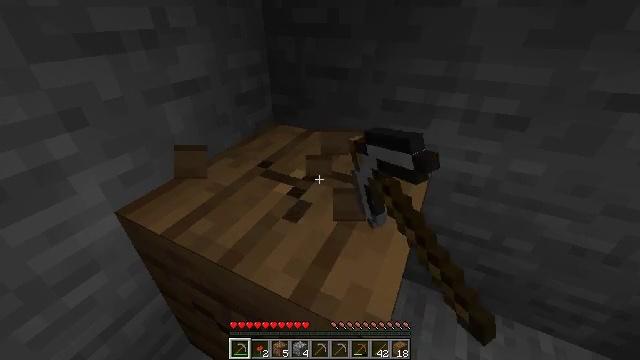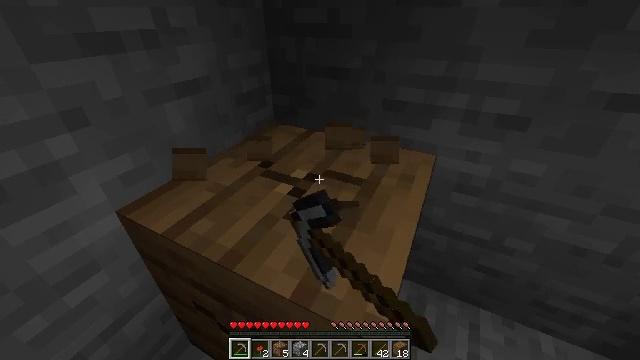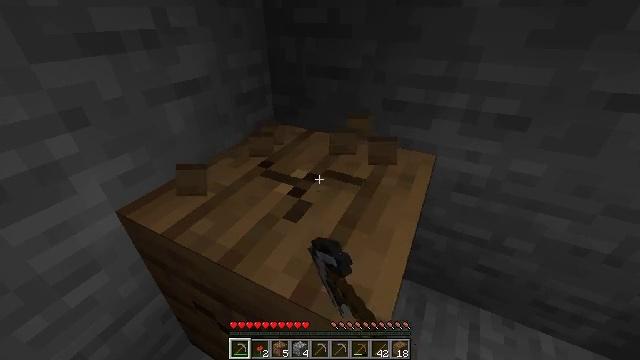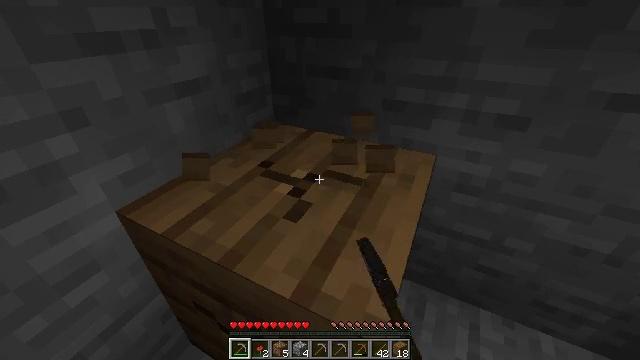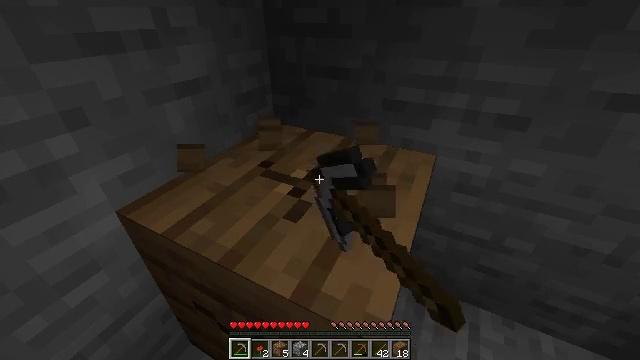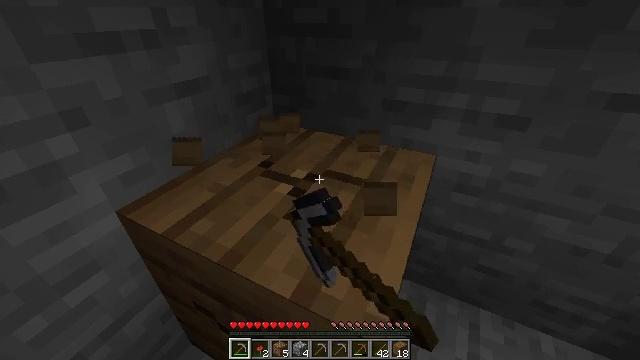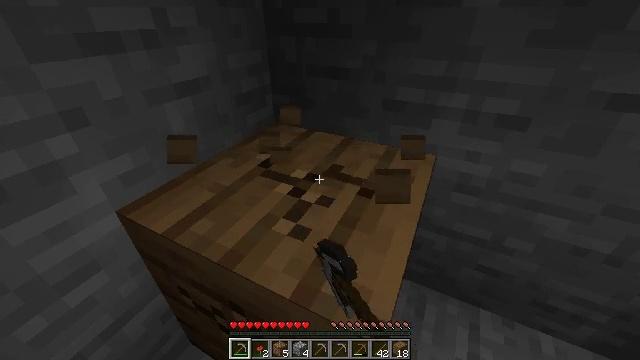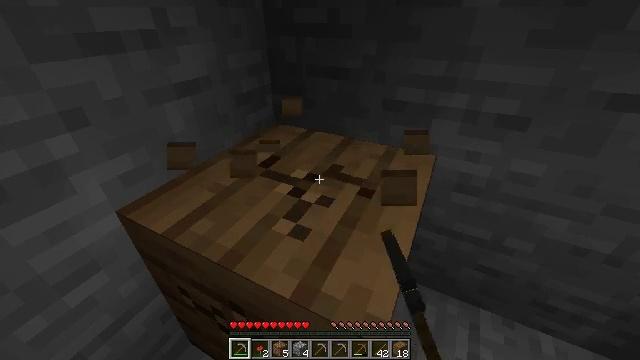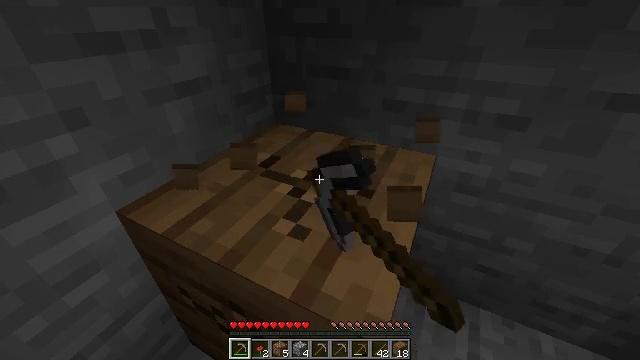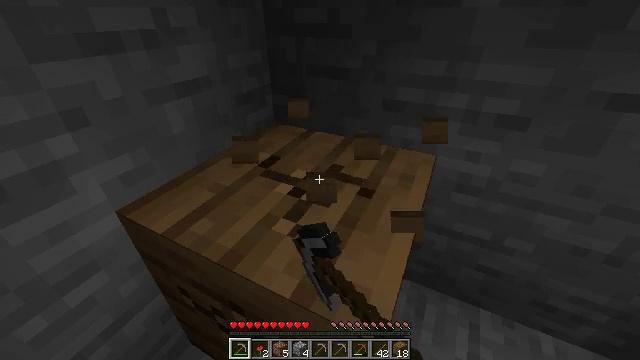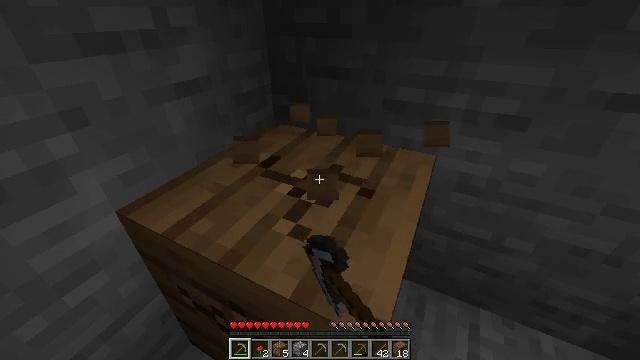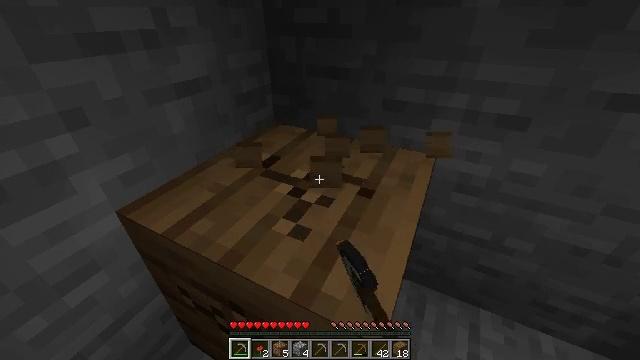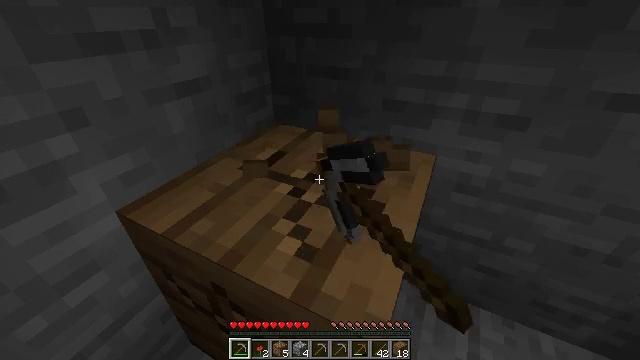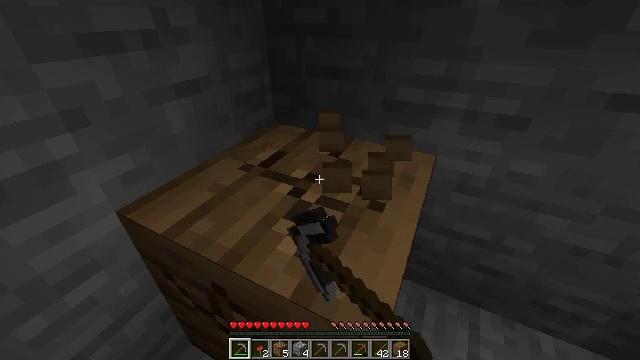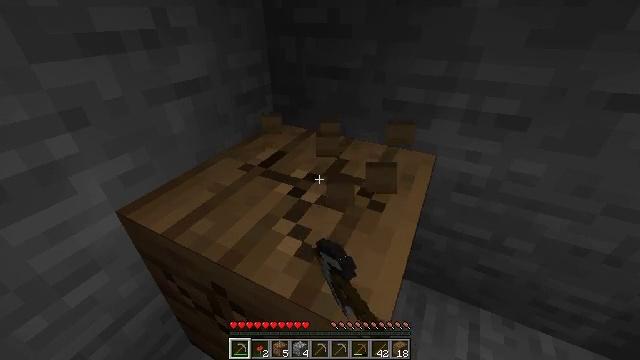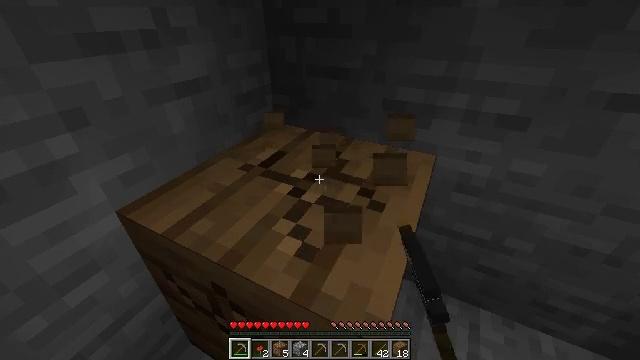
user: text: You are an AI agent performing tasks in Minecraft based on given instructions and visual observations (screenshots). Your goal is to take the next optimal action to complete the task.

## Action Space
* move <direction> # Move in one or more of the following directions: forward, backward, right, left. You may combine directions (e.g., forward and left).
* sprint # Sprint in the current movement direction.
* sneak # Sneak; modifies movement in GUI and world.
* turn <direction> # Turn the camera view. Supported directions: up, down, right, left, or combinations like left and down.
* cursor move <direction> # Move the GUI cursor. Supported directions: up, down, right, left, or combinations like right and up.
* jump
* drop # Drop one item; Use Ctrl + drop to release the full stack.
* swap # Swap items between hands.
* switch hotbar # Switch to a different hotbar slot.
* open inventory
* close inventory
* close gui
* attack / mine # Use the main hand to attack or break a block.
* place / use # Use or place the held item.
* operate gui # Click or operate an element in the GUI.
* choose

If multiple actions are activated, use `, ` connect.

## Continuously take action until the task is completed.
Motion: motion action
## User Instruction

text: Harvest spruce planks for building.
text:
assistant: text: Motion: attack / mine
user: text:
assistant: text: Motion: attack / mine
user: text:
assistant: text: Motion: attack / mine
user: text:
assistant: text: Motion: attack / mine
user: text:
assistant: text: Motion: attack / mine
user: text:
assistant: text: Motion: attack / mine
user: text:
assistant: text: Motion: attack / mine
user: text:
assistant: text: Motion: attack / mine
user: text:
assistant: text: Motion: attack / mine
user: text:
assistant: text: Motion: attack / mine
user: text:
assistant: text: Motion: attack / mine
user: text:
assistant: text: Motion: attack / mine
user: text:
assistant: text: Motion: attack / mine
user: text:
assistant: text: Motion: attack / mine
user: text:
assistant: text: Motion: attack / mine
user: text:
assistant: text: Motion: attack / mine
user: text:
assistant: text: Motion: attack / mine
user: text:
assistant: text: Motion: attack / mine
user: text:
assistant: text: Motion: attack / mine
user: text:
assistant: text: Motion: attack / mine
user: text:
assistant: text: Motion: attack / mine
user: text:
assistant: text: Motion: attack / mine
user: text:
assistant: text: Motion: attack / mine
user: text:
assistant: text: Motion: attack / mine
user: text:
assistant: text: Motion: attack / mine
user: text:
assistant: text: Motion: attack / mine
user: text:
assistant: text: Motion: attack / mine
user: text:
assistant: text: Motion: attack / mine
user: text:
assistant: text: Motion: attack / mine
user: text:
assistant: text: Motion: attack / mine